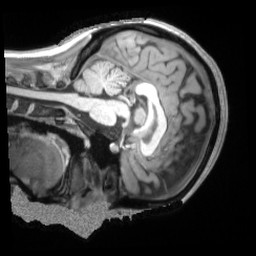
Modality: T1w
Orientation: sagittal
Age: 26
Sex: female
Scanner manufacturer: siemens
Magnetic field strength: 3 T
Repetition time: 2.2 s
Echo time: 0.00157 s